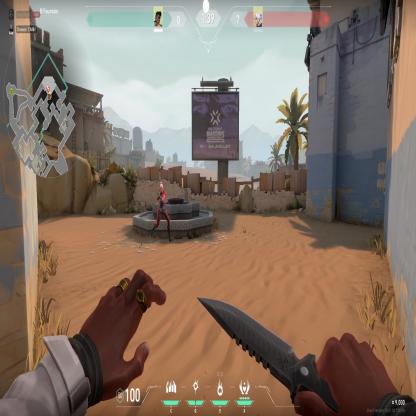
Label: enemy